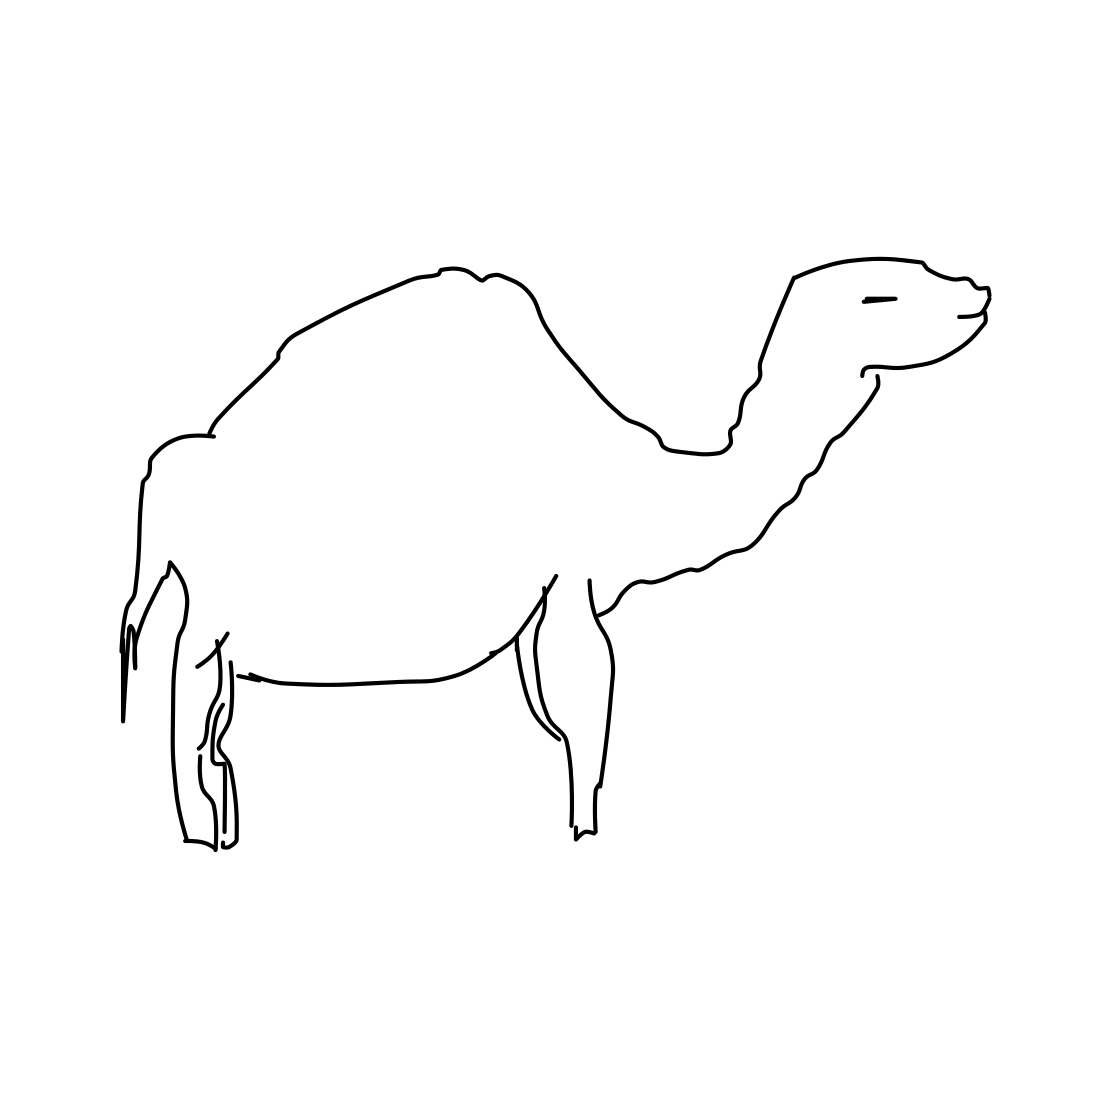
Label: camel